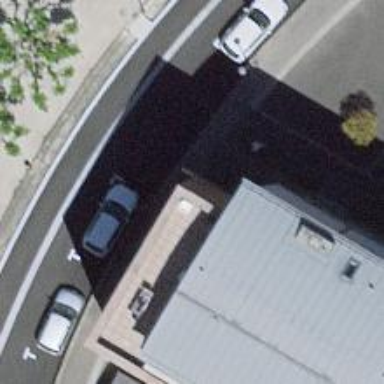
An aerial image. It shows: Cafe.